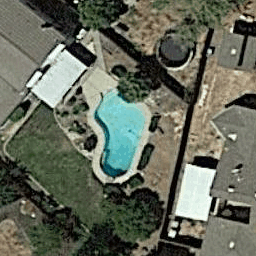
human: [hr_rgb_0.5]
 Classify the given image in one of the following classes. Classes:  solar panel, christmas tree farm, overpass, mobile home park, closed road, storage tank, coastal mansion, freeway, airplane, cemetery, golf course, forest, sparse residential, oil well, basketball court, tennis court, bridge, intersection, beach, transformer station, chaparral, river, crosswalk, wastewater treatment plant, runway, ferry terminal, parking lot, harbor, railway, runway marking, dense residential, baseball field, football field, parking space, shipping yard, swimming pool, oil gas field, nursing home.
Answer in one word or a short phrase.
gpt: swimming pool